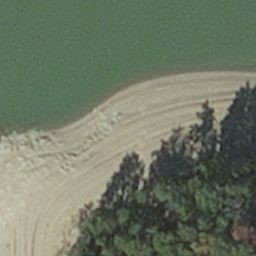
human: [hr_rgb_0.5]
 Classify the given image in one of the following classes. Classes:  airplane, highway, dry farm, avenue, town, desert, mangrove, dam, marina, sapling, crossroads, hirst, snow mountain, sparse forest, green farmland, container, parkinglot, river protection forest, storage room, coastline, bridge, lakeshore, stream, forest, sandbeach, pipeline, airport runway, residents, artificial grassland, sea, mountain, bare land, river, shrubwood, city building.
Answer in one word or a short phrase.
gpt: hirst